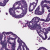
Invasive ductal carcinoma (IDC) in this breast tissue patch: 1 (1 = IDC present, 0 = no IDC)